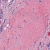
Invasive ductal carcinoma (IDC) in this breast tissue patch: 1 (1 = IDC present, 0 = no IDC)